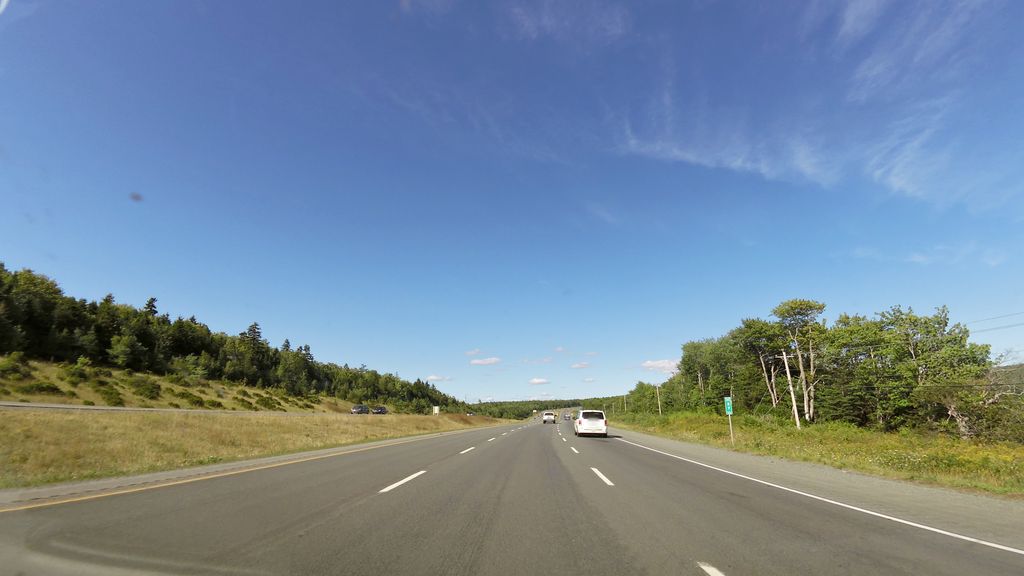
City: halifax